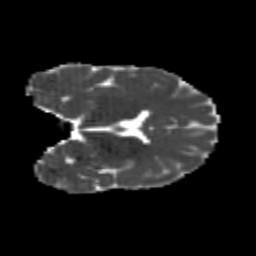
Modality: MD
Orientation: coronal
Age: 20
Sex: female
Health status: healthy
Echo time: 0.074 s